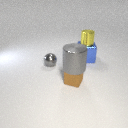
large blue metal cube to the right of small gray metal sphere